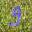
Label: 9